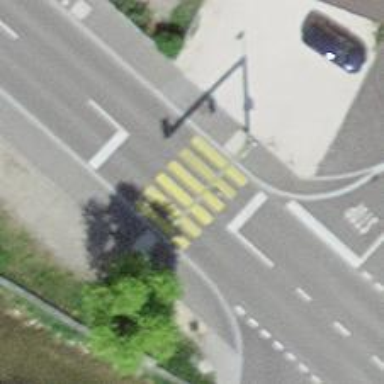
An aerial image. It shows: Crossing with zebra markings controlled by traffic signals.